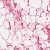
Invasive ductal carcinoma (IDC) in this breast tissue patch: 0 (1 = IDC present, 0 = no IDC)